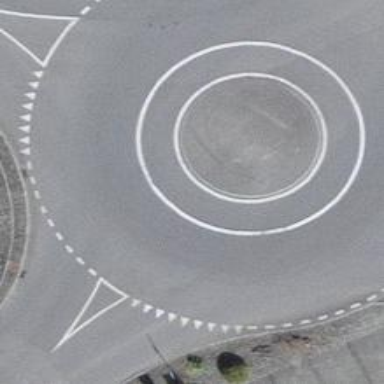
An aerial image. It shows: Unclassified road featuring roundabout.